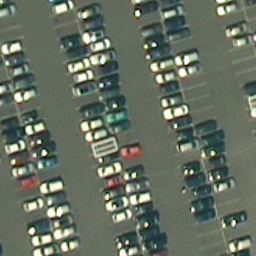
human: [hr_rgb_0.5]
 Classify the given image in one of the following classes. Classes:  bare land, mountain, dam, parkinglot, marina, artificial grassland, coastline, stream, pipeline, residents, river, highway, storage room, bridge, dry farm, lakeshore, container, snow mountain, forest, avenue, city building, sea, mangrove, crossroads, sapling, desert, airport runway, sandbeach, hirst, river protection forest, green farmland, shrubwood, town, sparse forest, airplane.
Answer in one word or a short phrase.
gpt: parkinglot